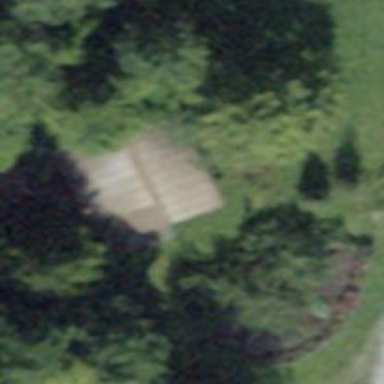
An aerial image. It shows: Barn.